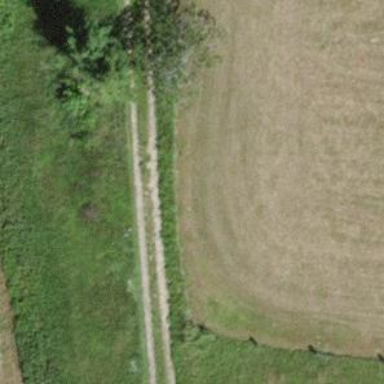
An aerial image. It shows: Grass track with grade 5 tracktype.